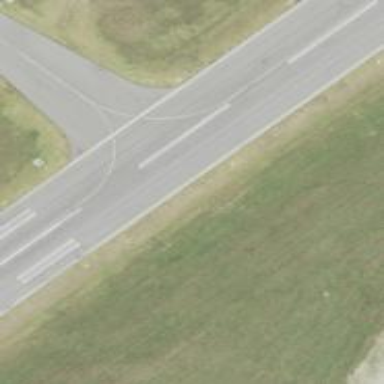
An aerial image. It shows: View of taxiway at the airport.